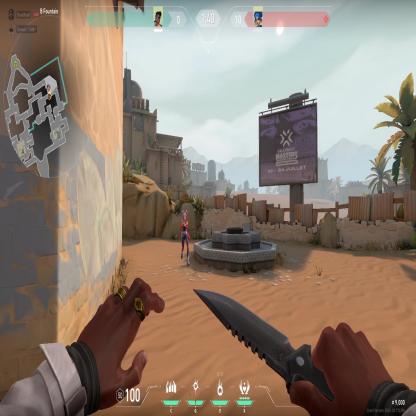
Label: enemy